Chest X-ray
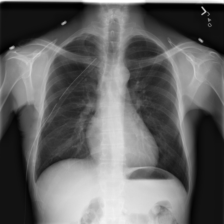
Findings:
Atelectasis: negative
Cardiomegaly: negative
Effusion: negative
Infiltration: positive
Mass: negative
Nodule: negative
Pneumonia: negative
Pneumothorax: positive
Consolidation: negative
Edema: negative
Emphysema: negative
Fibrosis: negative
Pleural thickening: negative
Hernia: negative